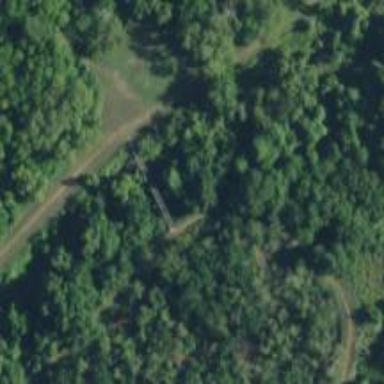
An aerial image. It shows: Path on bridge.